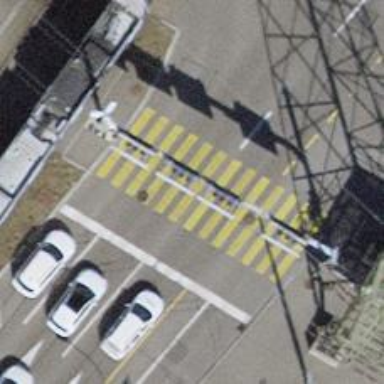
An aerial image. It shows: Asphalt path with crossing that has traffic signals.